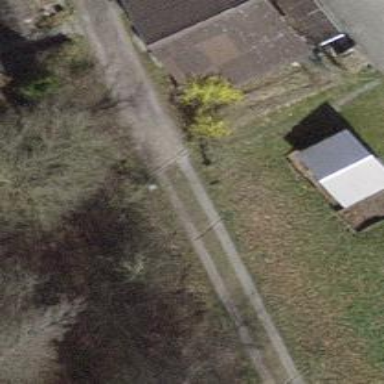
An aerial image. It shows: Set of steps on the road.